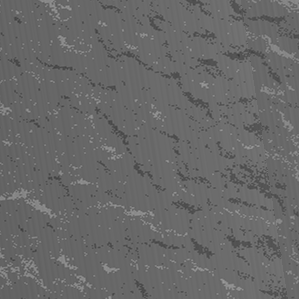
Label: frost